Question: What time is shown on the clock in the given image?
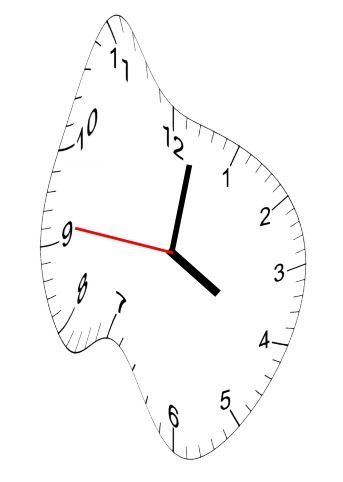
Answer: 04:01:46